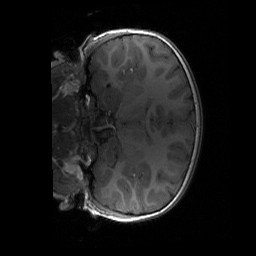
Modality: T1w
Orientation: coronal
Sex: female
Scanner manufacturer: siemens
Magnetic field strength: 3 T
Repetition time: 1.9 s
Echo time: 0.00243 s